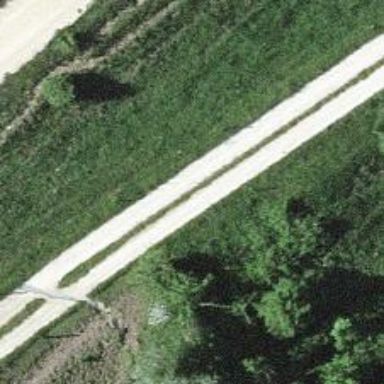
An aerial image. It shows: Well-maintained track road with grade 1 tracktype.